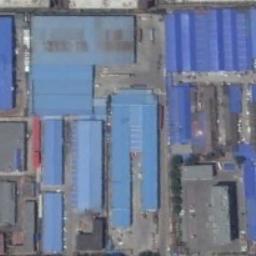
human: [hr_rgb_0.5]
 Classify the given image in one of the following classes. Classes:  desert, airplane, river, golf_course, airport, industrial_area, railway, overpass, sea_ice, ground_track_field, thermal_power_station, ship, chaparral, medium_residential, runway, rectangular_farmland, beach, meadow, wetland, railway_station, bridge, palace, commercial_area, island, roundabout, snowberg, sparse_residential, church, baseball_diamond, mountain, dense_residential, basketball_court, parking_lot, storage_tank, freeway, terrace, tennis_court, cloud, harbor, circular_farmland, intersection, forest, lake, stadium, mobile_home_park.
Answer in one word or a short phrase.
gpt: industrial_area